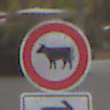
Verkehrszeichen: VerbotViehtrieb
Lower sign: RichtungsangabeDurchPfeile5
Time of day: Midday
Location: Outdoor (Urban)
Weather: Overcast
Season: NotSpecified
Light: Natural